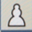
Piece: wP